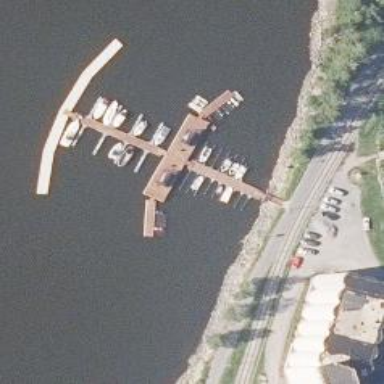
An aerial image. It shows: Pier with mooring facilities.